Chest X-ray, AP view. Patient: 33 years old, sex M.
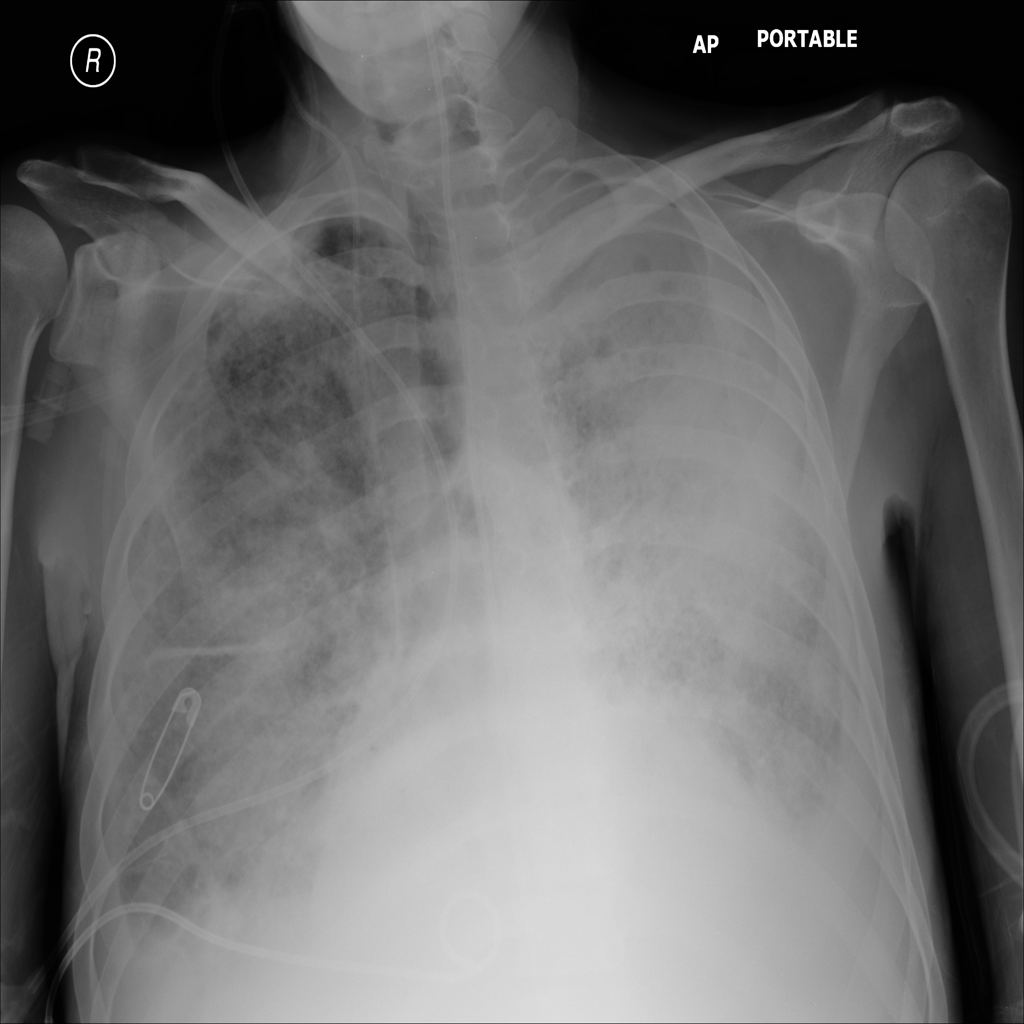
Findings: Effusion